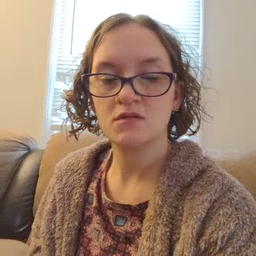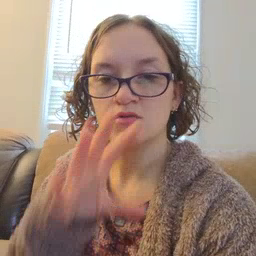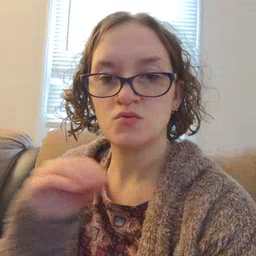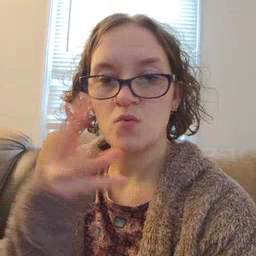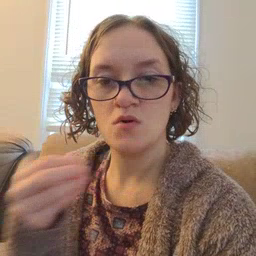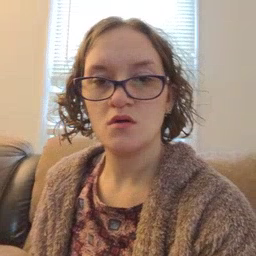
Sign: story